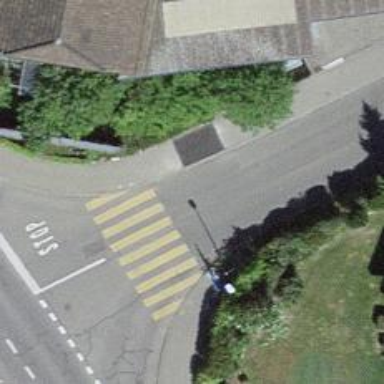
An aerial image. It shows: Uncontrolled crossing on the road.